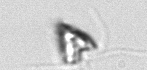
Label: Pyramimonas_longicauda